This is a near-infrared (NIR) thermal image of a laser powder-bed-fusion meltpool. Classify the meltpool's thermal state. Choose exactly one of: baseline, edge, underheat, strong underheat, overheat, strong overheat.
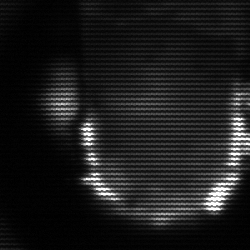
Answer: baseline